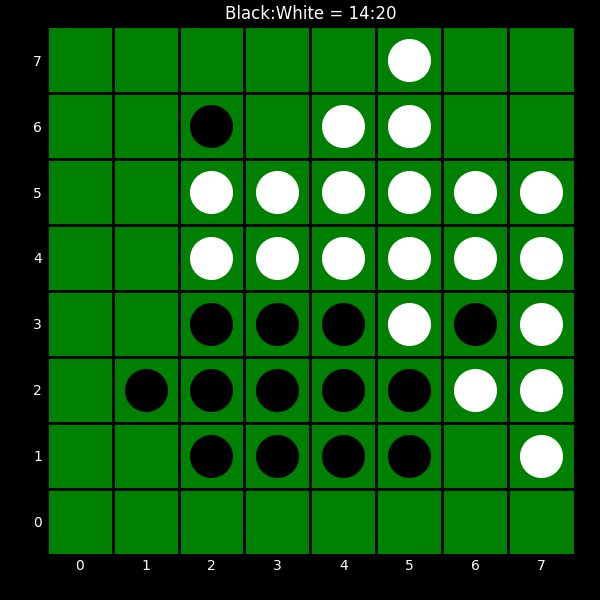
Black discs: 14
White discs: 20